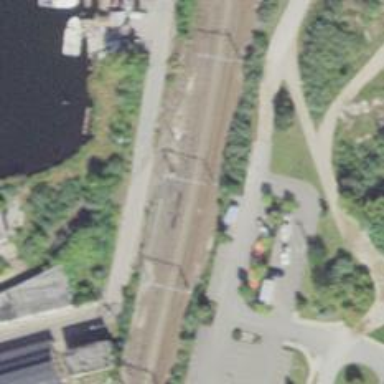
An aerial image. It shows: Railway track with contact line for electrification.